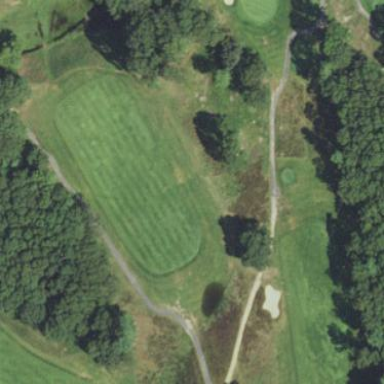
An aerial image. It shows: Grassy golf fairway.